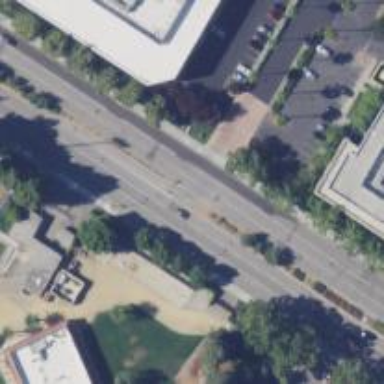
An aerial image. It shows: Primary highway with separate asphalt sidewalks.